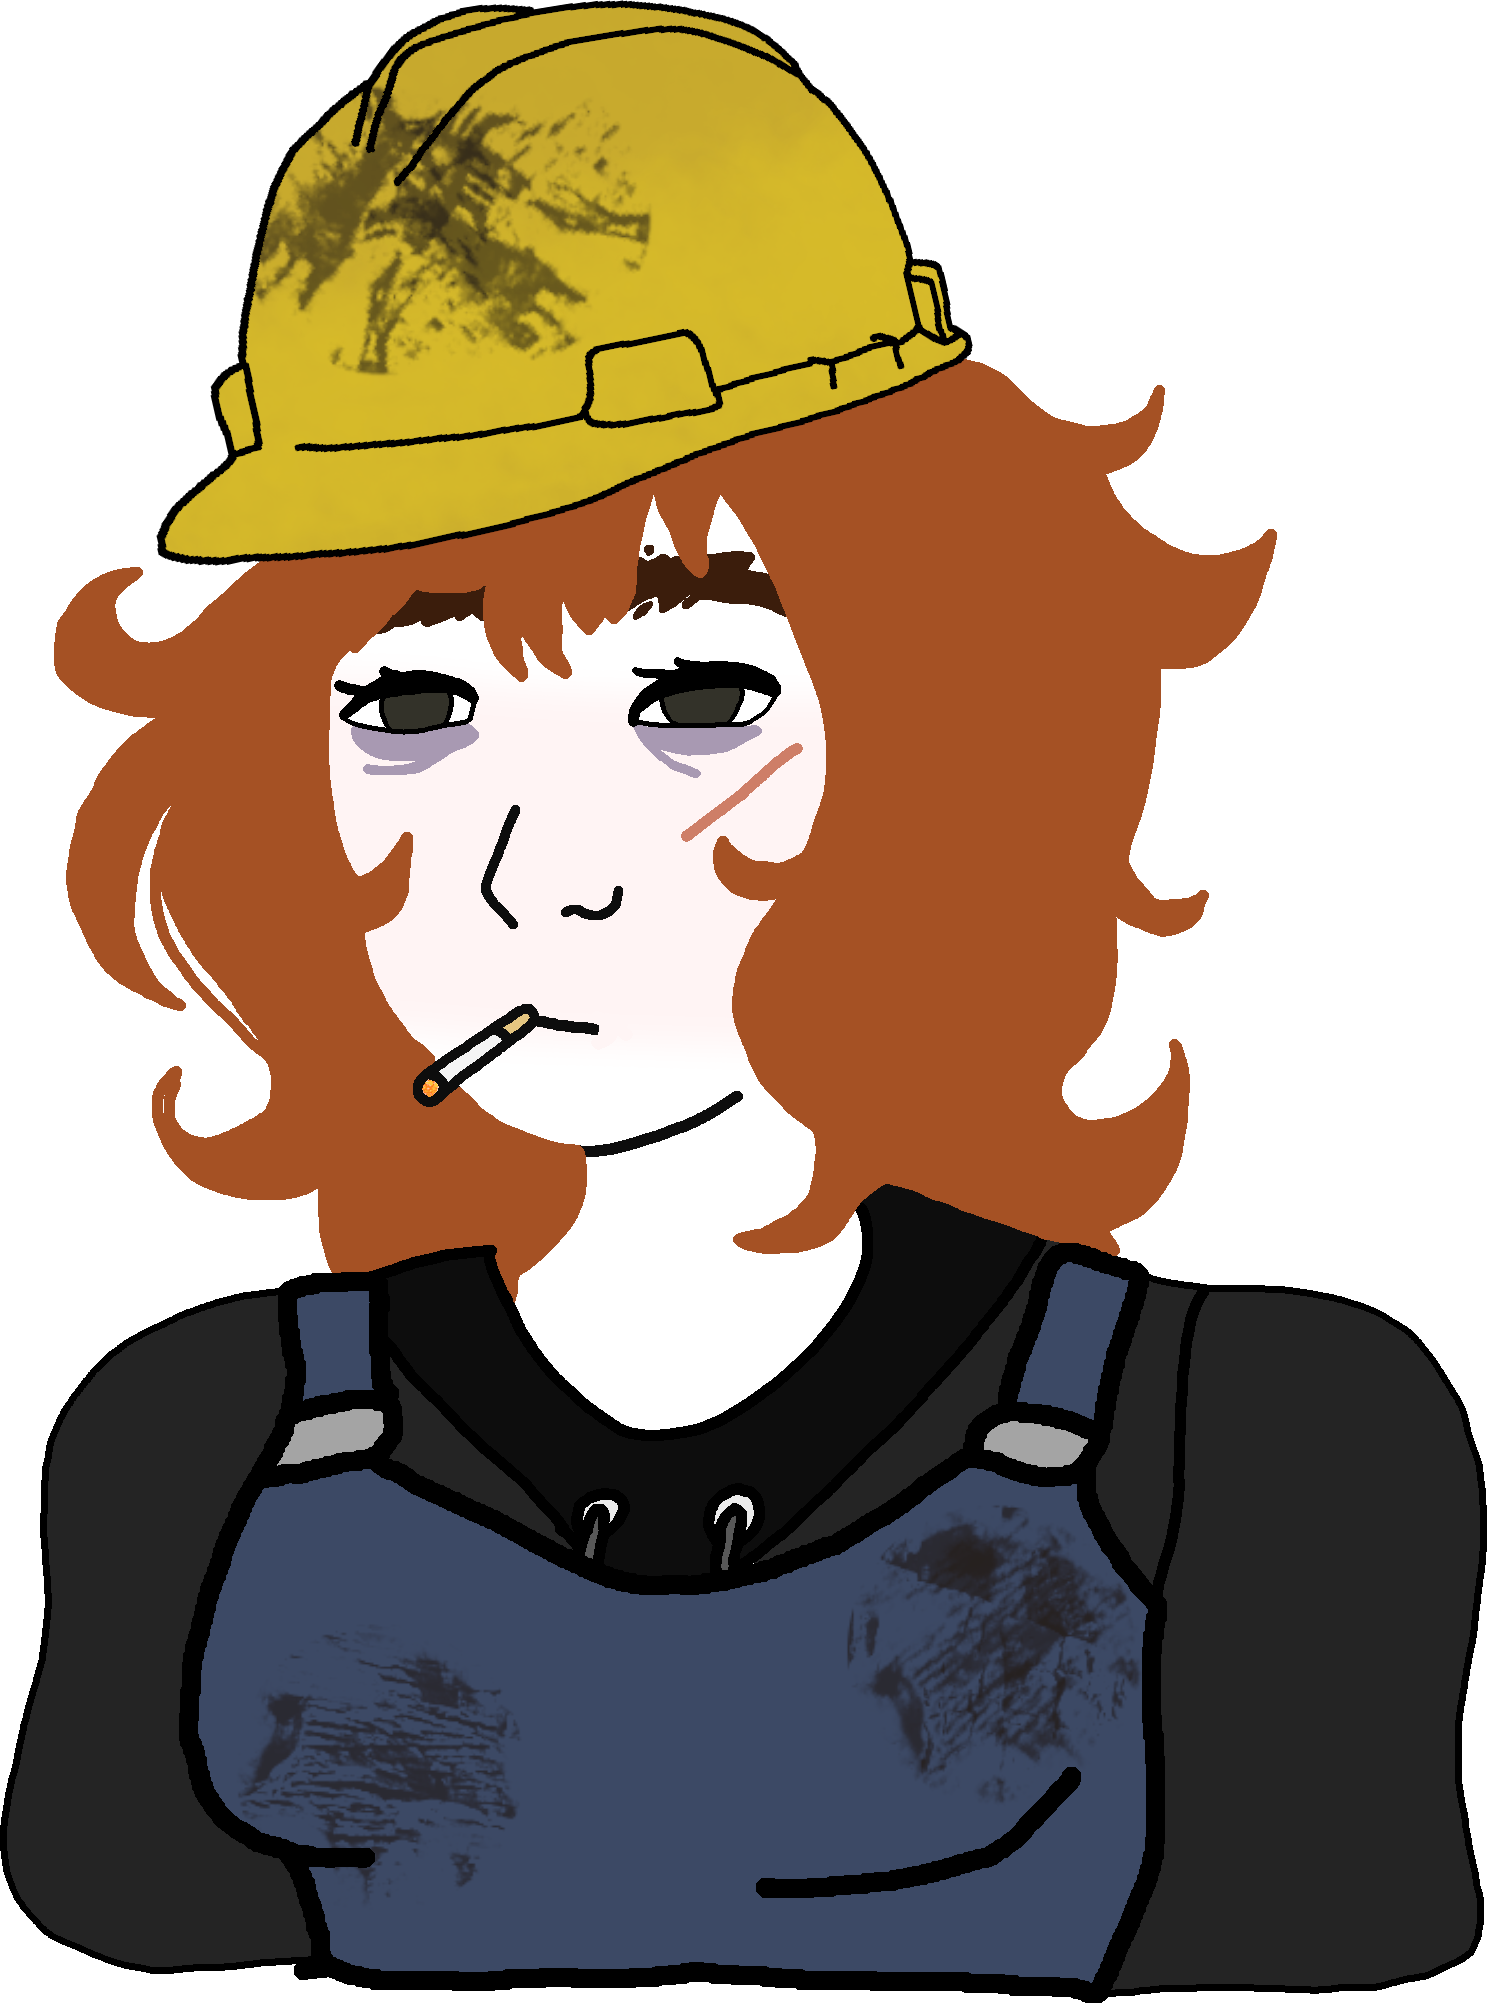
Label: 5_Doomer_Girl